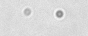
Label: camera_spot